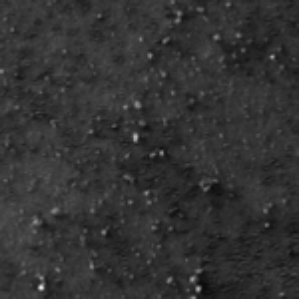
Label: frost